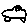
Label: car